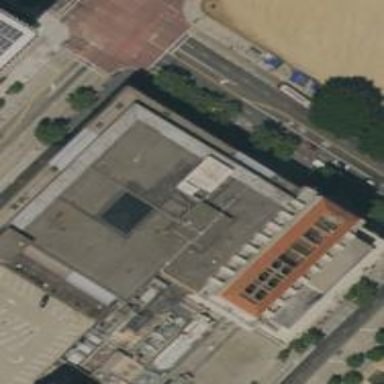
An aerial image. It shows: Commercial building.